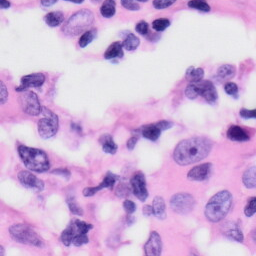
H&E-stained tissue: Skin